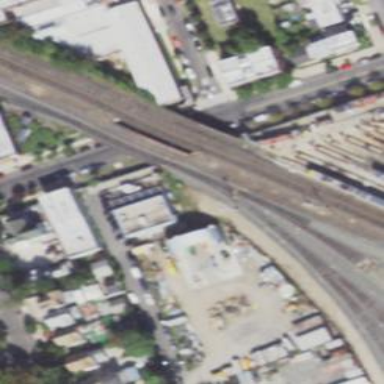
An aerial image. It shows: Railway yard used for servicing trains.